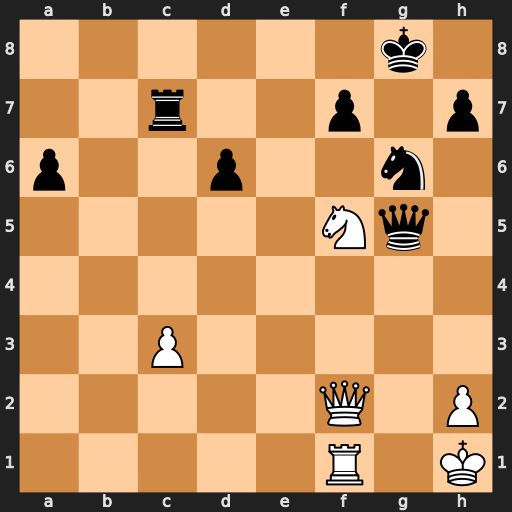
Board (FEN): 6k1/2r2p1p/p2p2n1/5Nq1/8/2P5/5Q1P/5R1K
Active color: w
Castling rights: -
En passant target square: -
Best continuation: Qd4 Qxf5 Rxf5